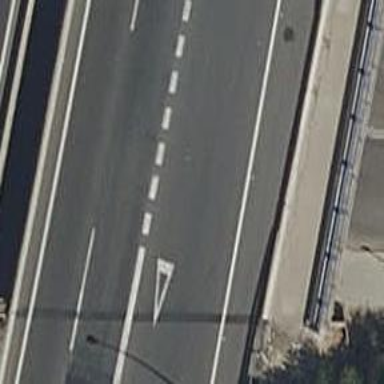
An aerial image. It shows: Road with "give way" sign.